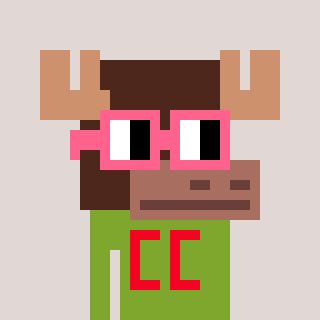
a pixel art character with square pink glasses, a moose-shaped head and a slimegreen-colored body on a warm background